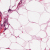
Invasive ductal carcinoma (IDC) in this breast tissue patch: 0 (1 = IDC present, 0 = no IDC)